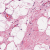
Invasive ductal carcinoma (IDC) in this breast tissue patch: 0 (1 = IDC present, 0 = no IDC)